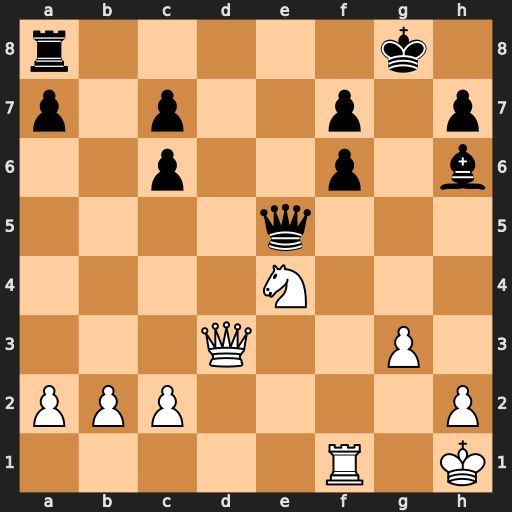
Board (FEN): r5k1/p1p2p1p/2p2p1b/4q3/4N3/3Q2P1/PPP4P/5R1K
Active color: w
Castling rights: -
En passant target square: -
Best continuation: Nxf6+ Qxf6 Rxf6